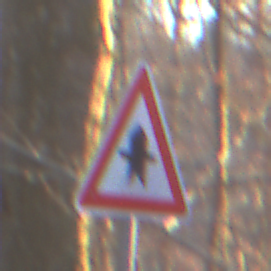
Verkehrszeichen: Vorfahrt
Umgebung: Outdoor, Nature
Tageszeit: SunriseSunset
Wetter: Clear
Licht: Natural
Jahreszeit: Autumn
Kontrast: HighContrast